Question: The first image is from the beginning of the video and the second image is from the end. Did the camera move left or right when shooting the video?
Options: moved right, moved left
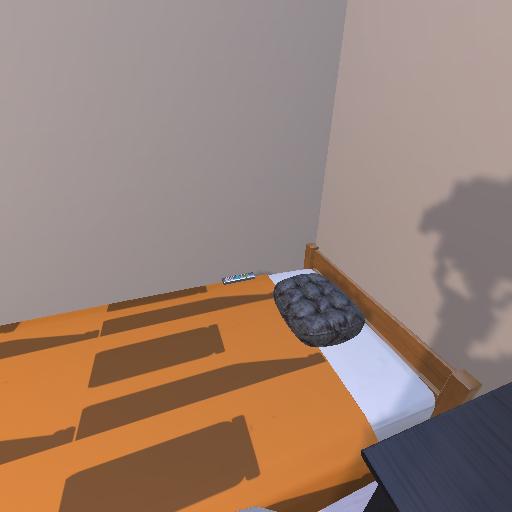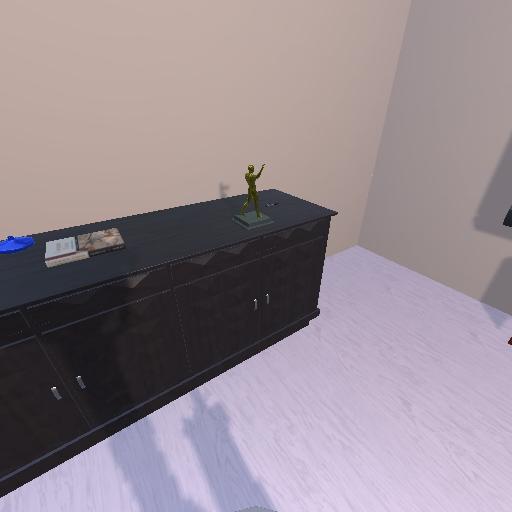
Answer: moved right